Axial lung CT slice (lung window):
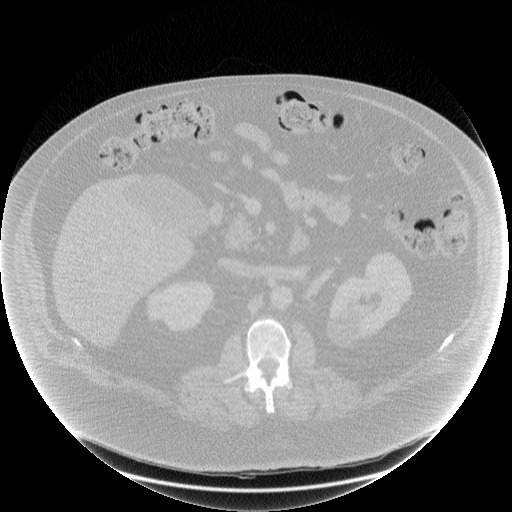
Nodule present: no